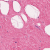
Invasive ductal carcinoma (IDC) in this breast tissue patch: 0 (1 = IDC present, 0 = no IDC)